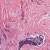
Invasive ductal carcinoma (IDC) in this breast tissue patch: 0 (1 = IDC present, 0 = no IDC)